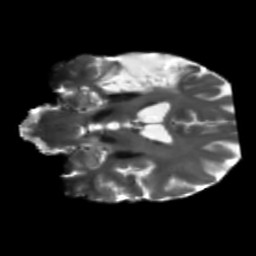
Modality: T2w
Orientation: coronal
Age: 66
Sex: male
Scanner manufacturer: siemens
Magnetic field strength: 3 T
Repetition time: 5.25 s
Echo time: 0.08 s